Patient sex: M
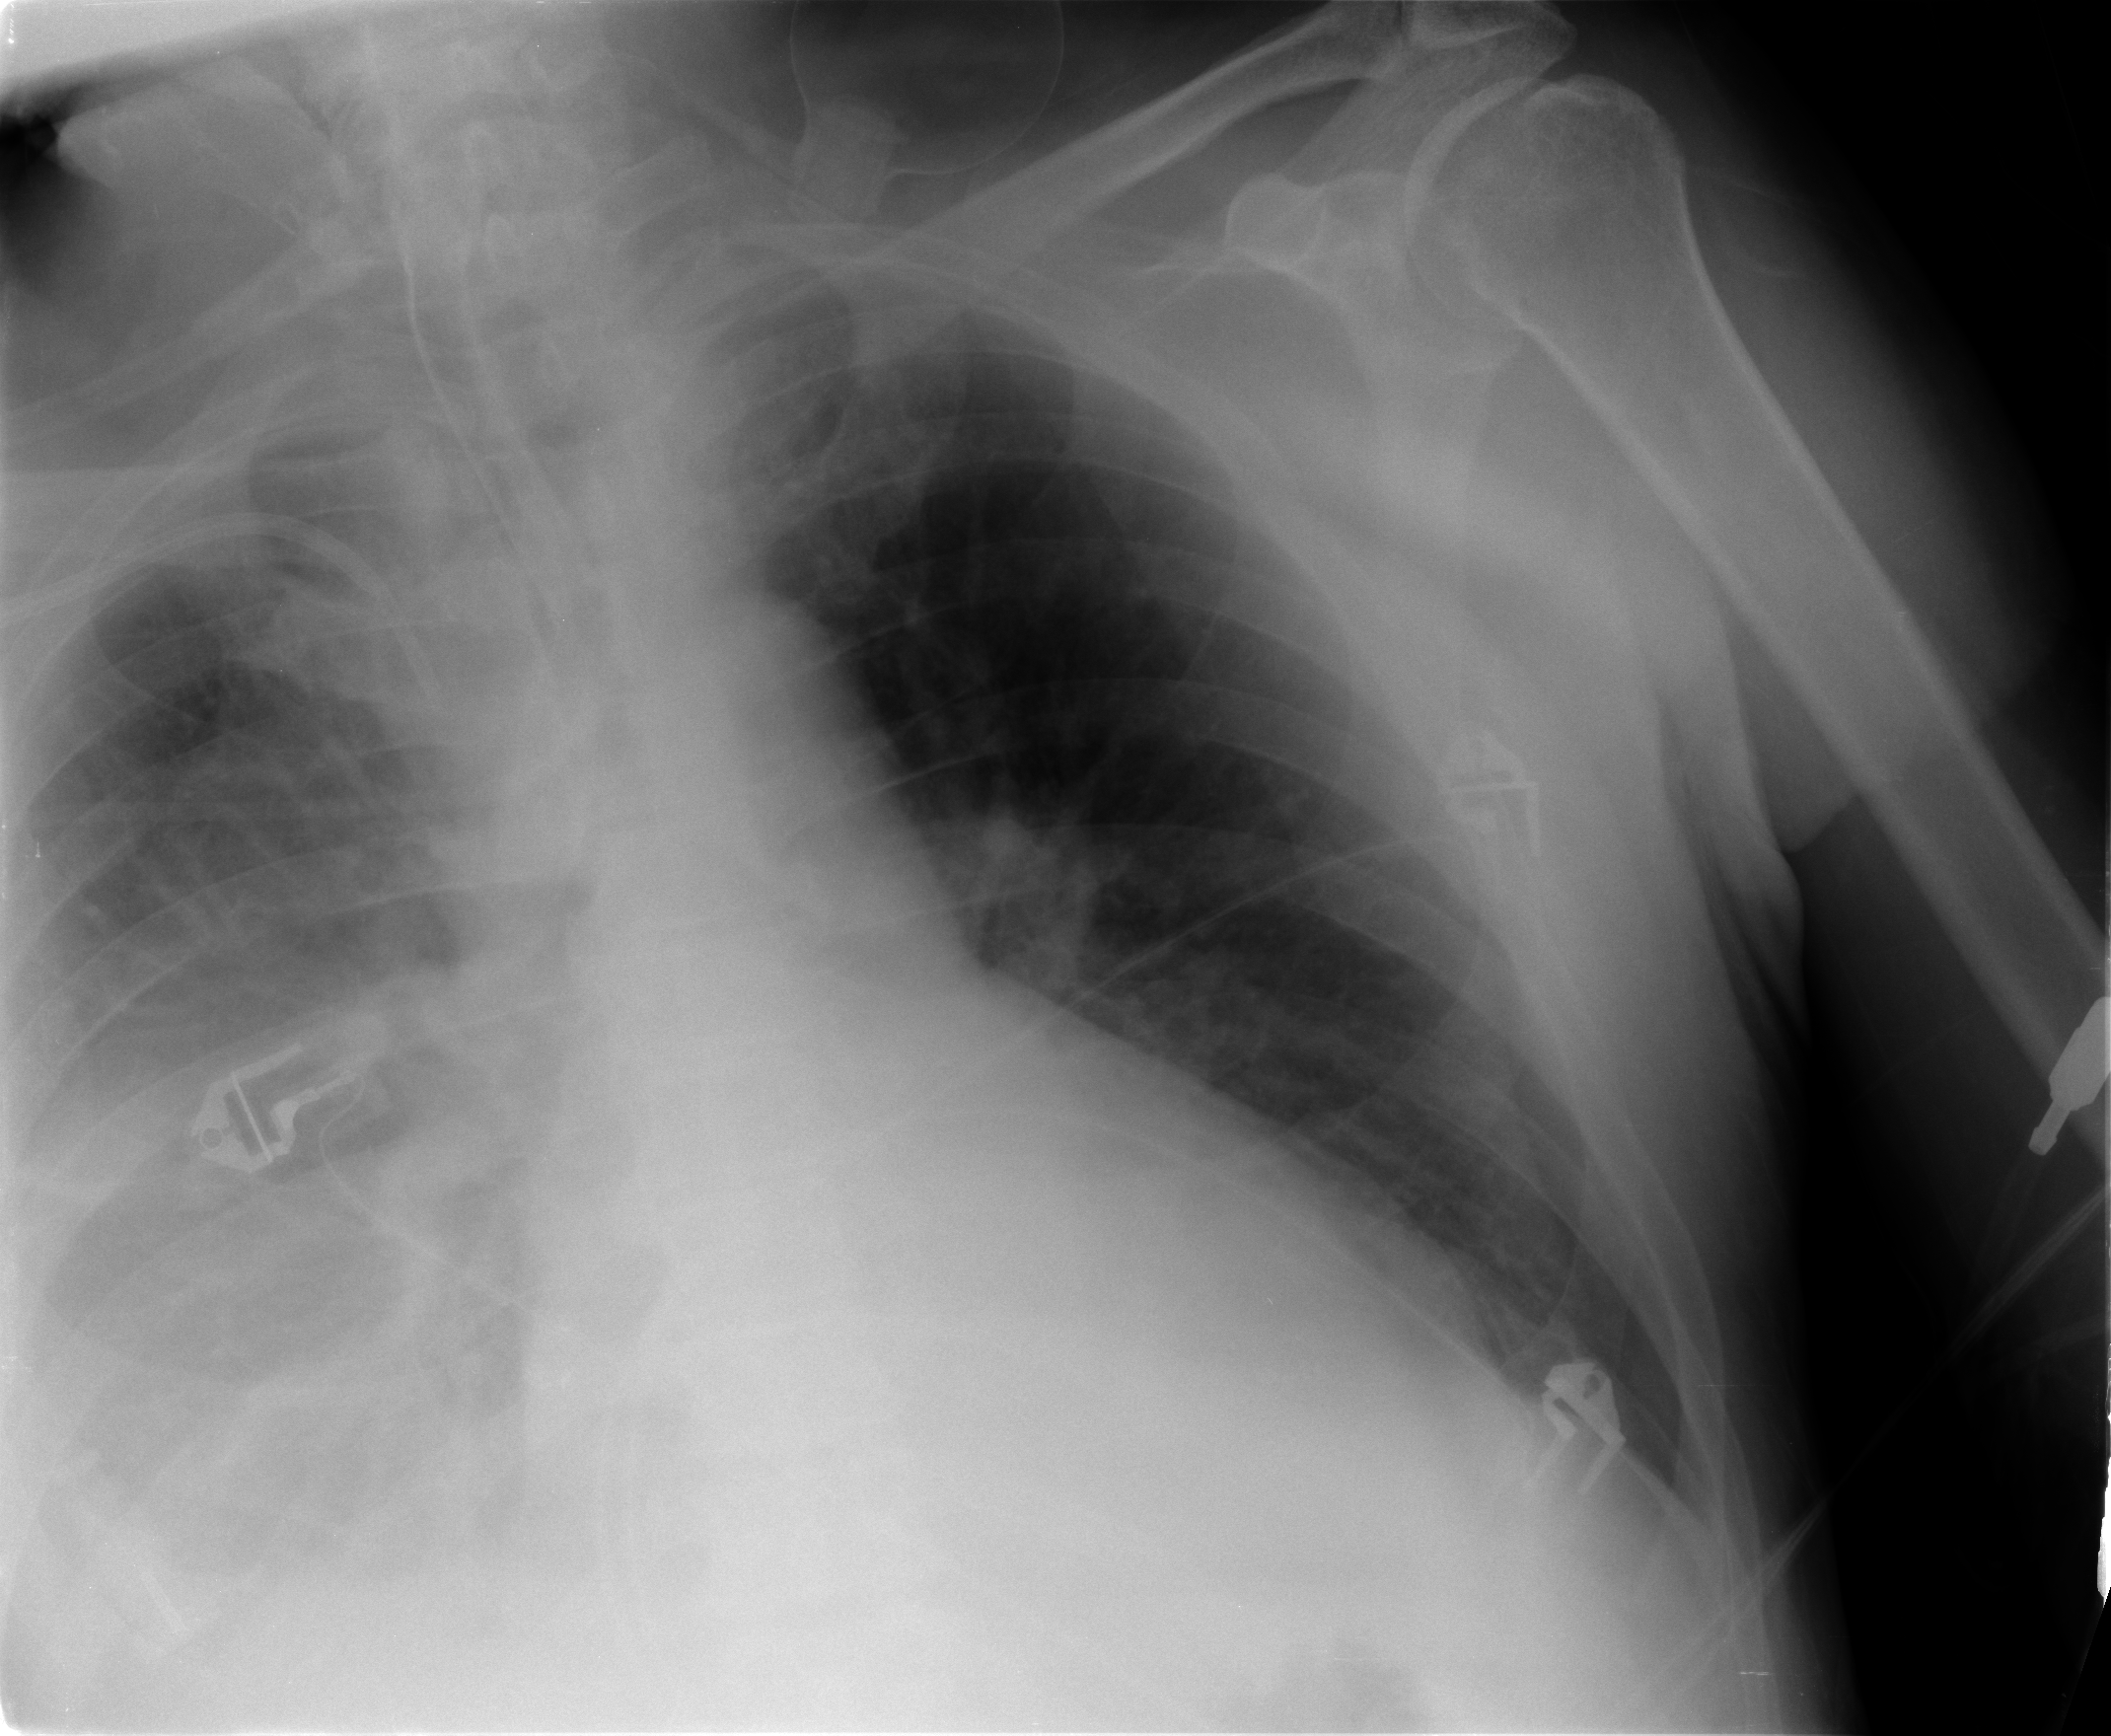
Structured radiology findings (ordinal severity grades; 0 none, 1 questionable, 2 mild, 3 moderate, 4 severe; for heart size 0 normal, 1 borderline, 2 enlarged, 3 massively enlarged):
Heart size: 2
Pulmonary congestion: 1
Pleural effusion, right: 2
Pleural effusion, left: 2
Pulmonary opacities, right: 1
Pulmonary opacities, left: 0
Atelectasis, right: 2
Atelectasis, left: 2